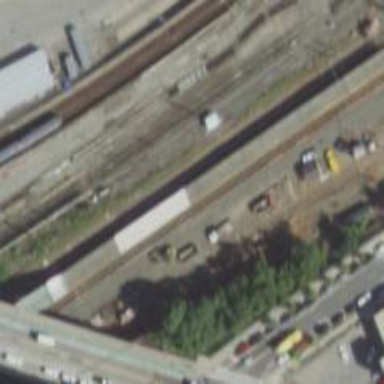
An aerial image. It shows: Unused railway yard.